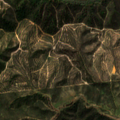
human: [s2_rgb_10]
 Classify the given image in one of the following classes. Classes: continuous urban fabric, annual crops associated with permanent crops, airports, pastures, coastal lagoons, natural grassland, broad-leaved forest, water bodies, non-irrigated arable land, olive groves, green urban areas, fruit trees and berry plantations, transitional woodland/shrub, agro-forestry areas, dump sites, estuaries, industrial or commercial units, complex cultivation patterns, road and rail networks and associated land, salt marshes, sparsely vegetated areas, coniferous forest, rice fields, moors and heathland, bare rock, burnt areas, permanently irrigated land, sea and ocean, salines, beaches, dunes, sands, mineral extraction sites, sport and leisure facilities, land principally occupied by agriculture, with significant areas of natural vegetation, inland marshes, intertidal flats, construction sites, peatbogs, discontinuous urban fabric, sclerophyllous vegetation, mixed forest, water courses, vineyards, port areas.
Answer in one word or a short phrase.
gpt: non-irrigated arable land, broad-leaved forest, transitional woodland/shrub